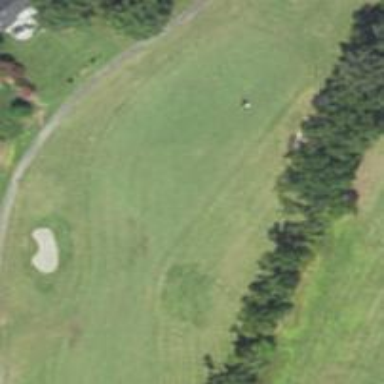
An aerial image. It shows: View of golf hole.